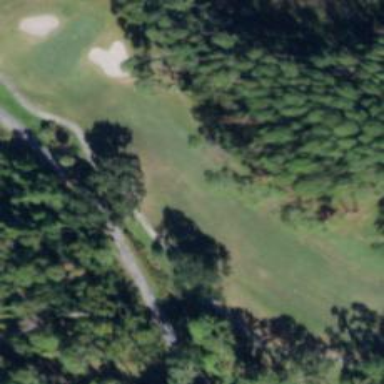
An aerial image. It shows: Scenic golf fairway.